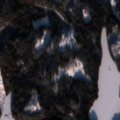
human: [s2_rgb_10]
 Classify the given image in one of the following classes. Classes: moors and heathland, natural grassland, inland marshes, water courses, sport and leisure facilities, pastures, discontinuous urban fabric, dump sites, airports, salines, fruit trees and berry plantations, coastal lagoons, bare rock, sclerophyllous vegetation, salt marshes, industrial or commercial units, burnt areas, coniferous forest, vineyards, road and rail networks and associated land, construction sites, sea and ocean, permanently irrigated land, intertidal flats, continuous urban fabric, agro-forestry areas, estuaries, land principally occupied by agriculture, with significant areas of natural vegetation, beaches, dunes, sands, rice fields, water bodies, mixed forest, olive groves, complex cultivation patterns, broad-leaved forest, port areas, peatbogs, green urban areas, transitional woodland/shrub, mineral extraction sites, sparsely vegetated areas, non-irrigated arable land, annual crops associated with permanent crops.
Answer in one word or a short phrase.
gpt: coniferous forest, mixed forest, transitional woodland/shrub, water bodies